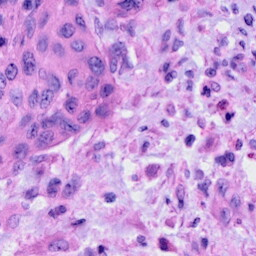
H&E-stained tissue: Cervix